Field crop: maize
Growth stage: 2
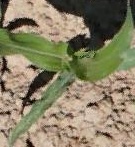
Species: maize